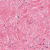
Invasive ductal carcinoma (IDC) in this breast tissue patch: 0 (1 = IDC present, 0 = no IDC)